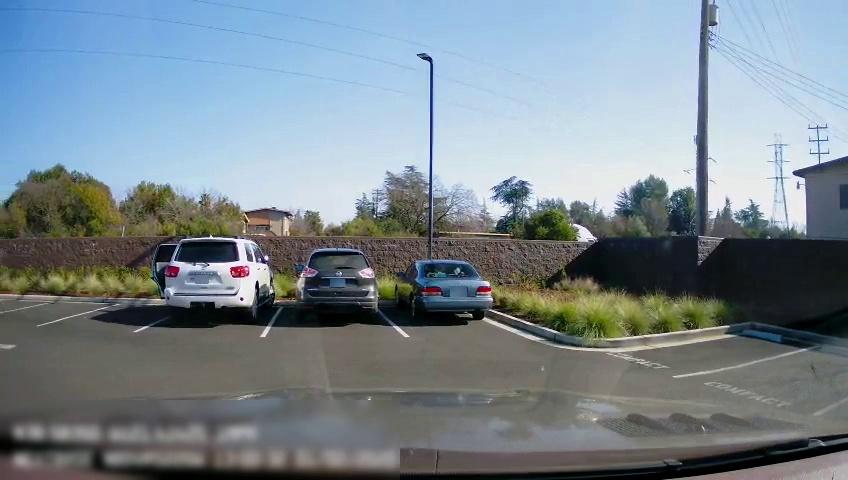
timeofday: Day
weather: Sunny
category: Drivable Space
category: Vehicles | Car
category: Vehicles | SUV
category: Vehicles | SUV